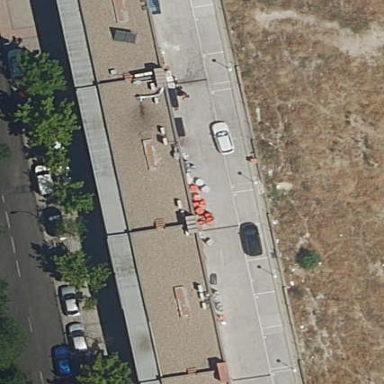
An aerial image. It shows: Commercial building.